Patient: sex M, age 36
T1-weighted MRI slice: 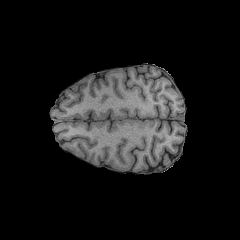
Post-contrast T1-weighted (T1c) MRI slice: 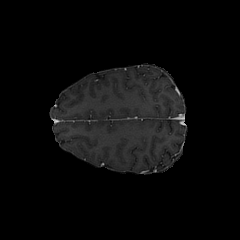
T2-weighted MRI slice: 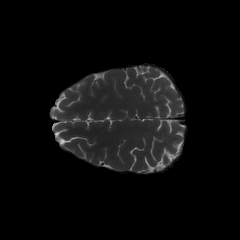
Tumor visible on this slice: no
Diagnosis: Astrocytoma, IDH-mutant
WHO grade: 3